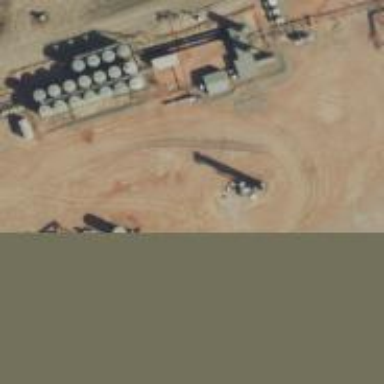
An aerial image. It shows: Petroleum well.